Question: I'm making a website. I have 2 arbitrary logo's and a nav bar. I want to organise them into the order displayed in the image below, I've tried several methods; clear:both, float:left and display:inline-block.
Could someone shed some light on this issue for me in any way?

<URL>
Is what I'm currently working on.
HTML:
'''
<div id="nav">
<img id="fLogo" src="http://upload.wikimedia.org/wikipedia/commons/8/81/Wikimedia-logo.svg"></img>
<ul id="ontop">
<li><a href="#Facebook">Facebook</a></li>
</ul>
<ul id="underneath">
<li><a href="#Home">Home</a></li>
<li><a href="#Games">Games</a></li>
<li><a href="#Trailers">Trailers</a></li>
<li><a href="#Walkthroughs">Walkthroughs</a></li>
<li><a href="#Contact">Contact</a></li>
</ul>
<img id="sLogo" src="http://upload.wikimedia.org/wikipedia/commons/8/81/Wikimedia-logo.svg"></img>
'''
CSS:
'''
#nav {
width: 100%;
margin: 0 0 1em 0;
padding: 0;
overflow:auto;}
#fLogo{
width:100px;
height:100px;
}
#sLogo{
width:100px;
height:100px;
}
#titleBar{
}
#nav ul{
list-style:none;
width:450px;
margin: 0 auto;
padding: 0;
background-color: #333;
overflow:hidden;
float:centre;}
#nav li {
float: left; }
#nav li a {
display: block;
padding: 10px 14px;
font-weight: bold;
color: #E6E600;
border-right: 1px solid #FFFFCC; }
#nav li:first-child a {
border-left: 1px solid #FFFFCC; }
#nav li a:hover {
color: #FF3300;
background-color: #FFFF99; }
'''
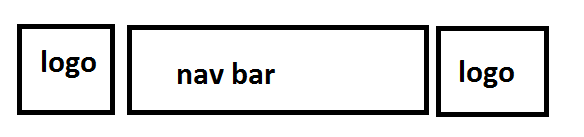
Answer: - - 'min-width'- 'float: left'
For more details look at the updated <URL>, I also cleaned up the code a little bit.